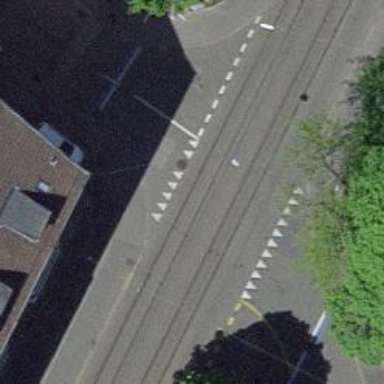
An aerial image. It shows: Kerb serving as barrier.